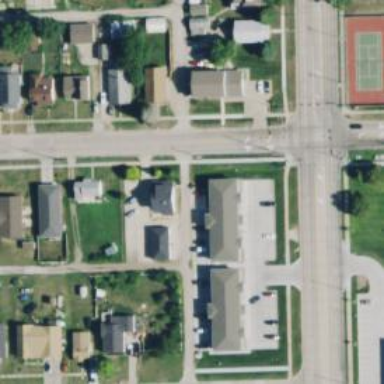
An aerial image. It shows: Alley classified as service road.